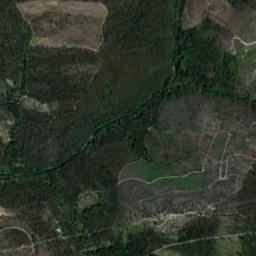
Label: river